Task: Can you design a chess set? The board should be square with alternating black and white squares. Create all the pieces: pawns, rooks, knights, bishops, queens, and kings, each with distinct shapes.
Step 2792:
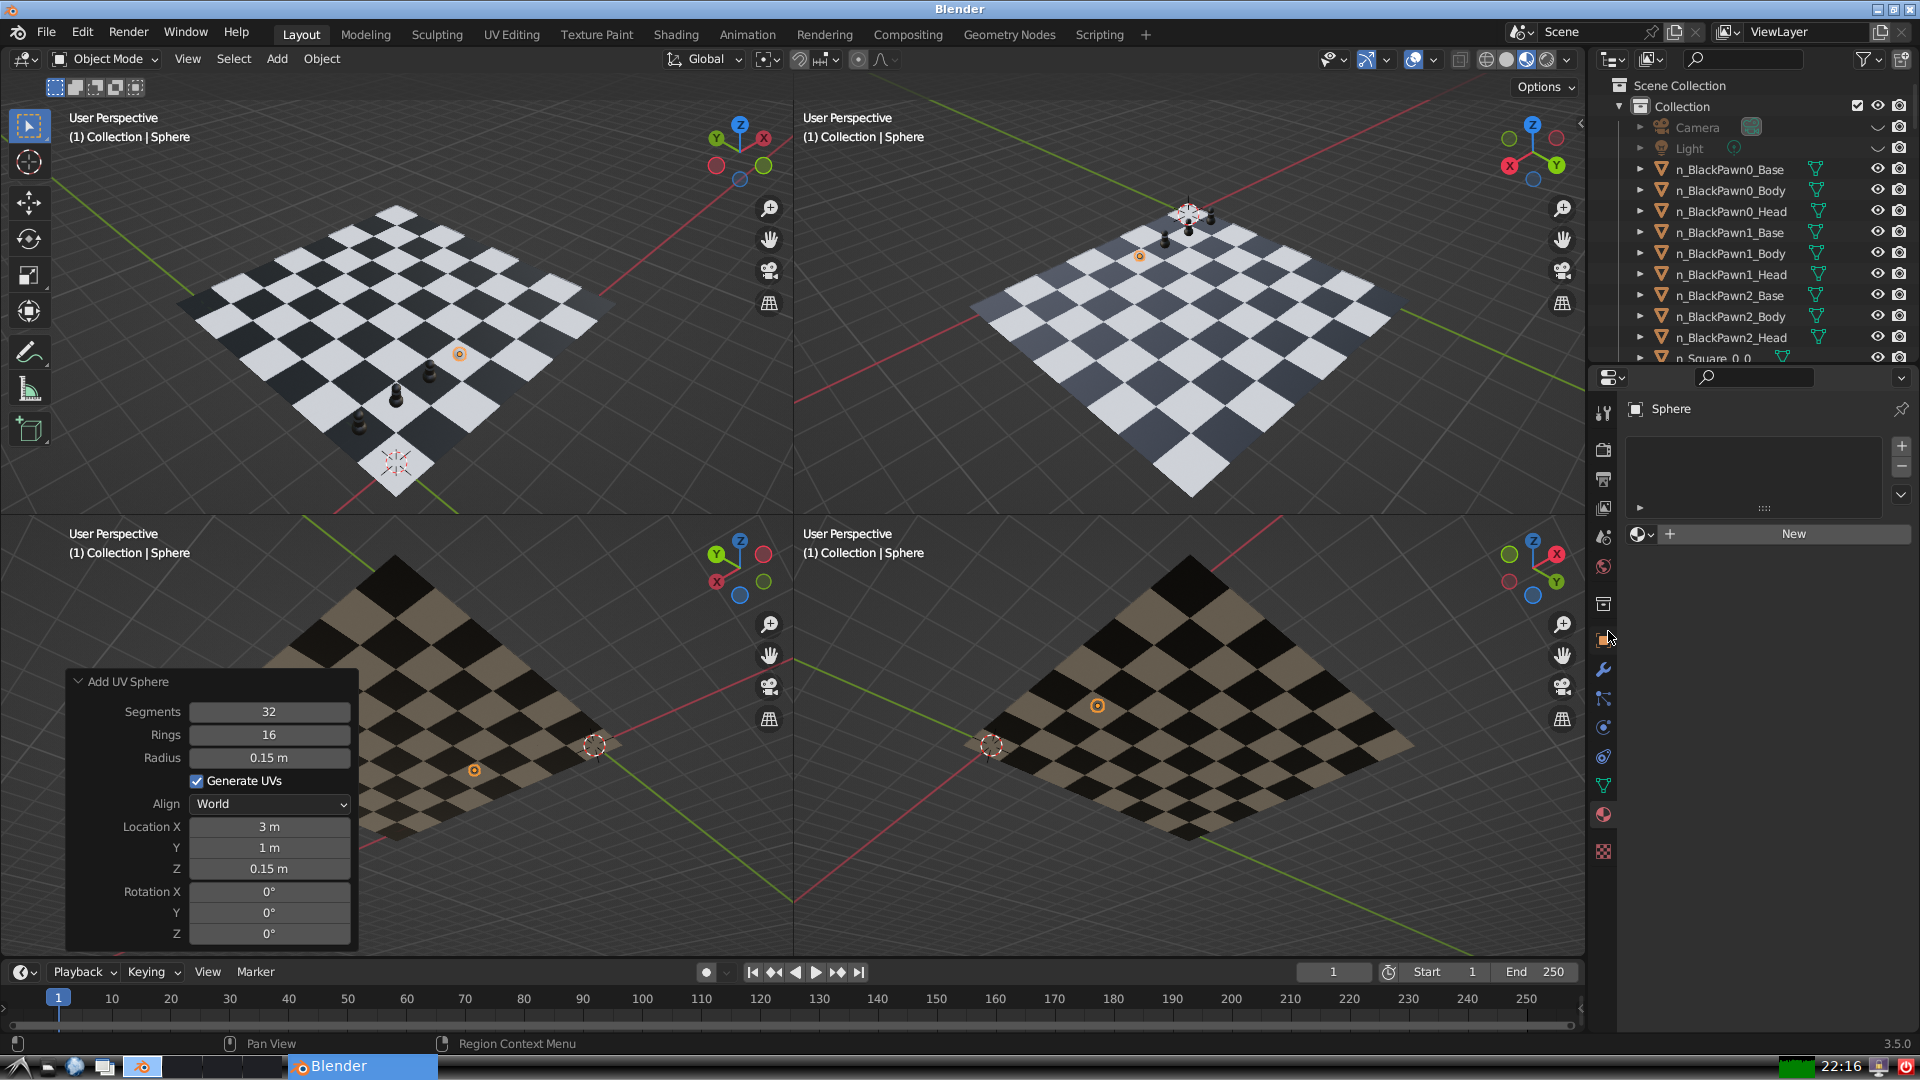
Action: click: no